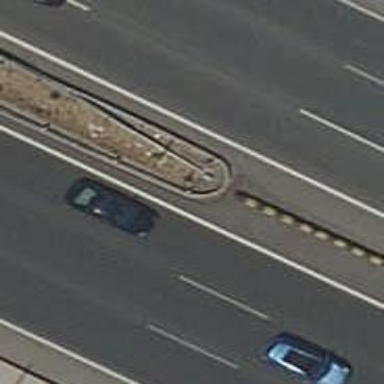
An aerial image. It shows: Jersey wall barrier.